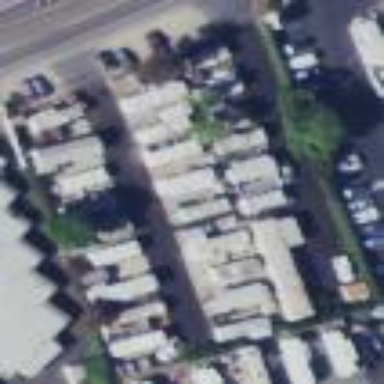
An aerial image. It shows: Residential area designated as mobile home park.